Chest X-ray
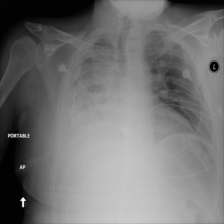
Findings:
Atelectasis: negative
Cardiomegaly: negative
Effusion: positive
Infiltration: negative
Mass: negative
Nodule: negative
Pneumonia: negative
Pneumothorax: negative
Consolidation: positive
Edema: negative
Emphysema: negative
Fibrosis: negative
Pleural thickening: negative
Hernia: negative